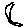
Label: moon